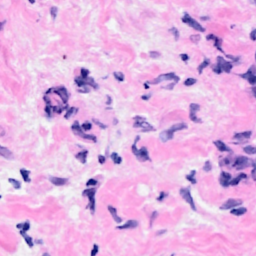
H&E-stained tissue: Breast